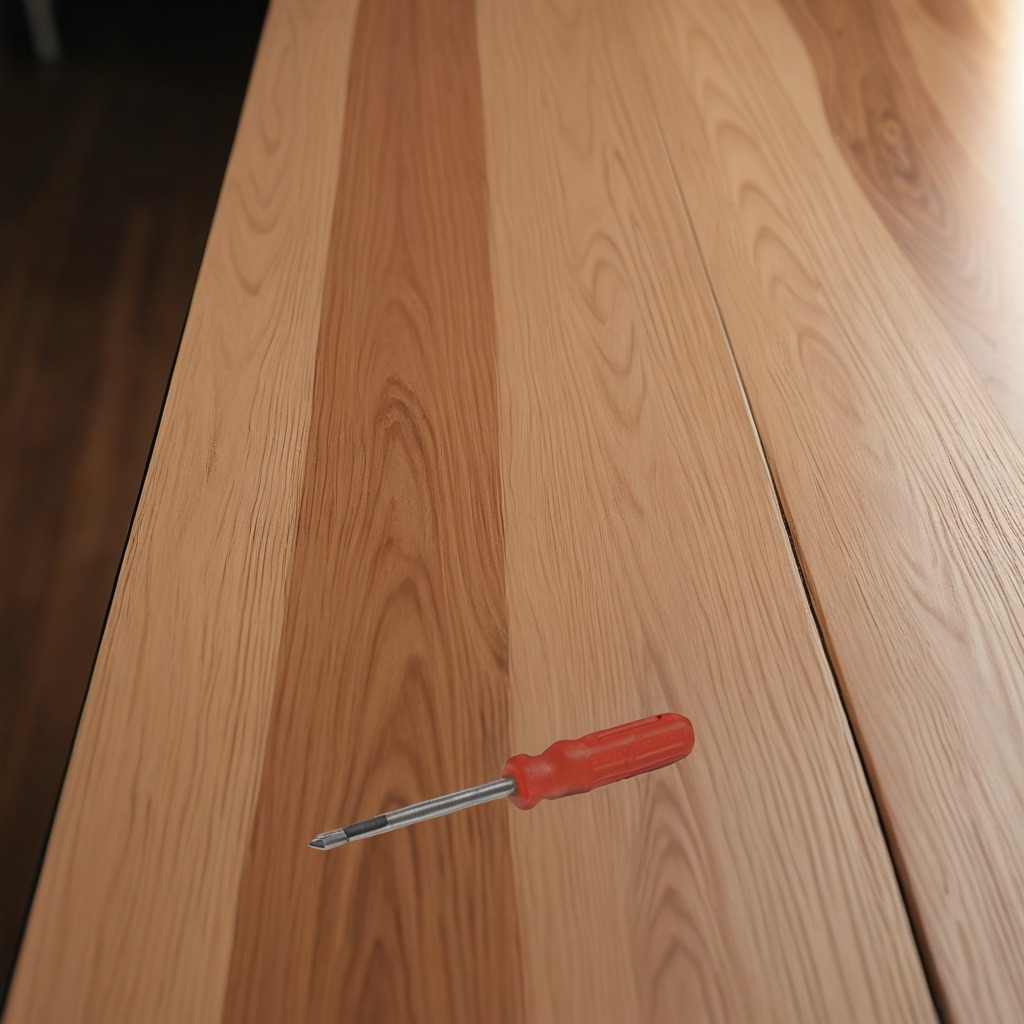
A screwdriver is lying on a wooden table in a carpentry studio.